Question: I want to display a picture which was uploaded to the MongoDB
Currently it displays the ObjectId

'''
Template.projectShow.helpers
projects: ->
Projects.find()
'''
'''
<template name="projectShow">
<h2>Projects</h2>
{{#each projects}}
{{> showTemplate}}
{{/each}}
</template>
<template name="showTemplate">
Title : {{title}} <br>
Image : {{projectImage}}
</template>
'''
'''
@Projects = new Meteor.Collection('projects')
@imageStore = new FS.Store.GridFS("project-images")
@Images = new FS.Collection("project-images", stores: [imageStore])
Schemas.Projects = new SimpleSchema
title:
type: String
projectImage:
type: String
autoform:
afFieldInput:
type: "fileUpload"
collection: "Images"
Projects.attachSchema(Schemas.Projects)
'''
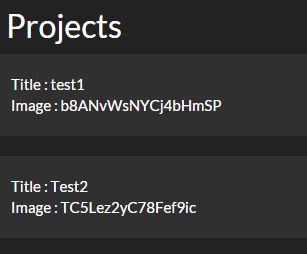
Answer: You'll need to create a helper function for the showTemplate template that looks up the data you need in the file collection
projectImage returns the id of that image stored in the collectionsfs collection. So to get the actual image url, you'll have to do something along the lines of this: (might not be 100% correct syntax, but just to explain the flow)
'''
Template.showTemplate.helpers({
projectImage: function(){
return Images.findOne({_id: Template.instance().data.projectImage}).url();
}
});
'''